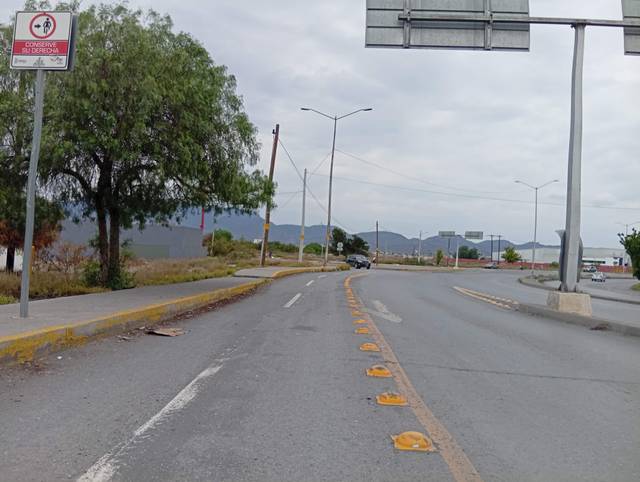
Region: Mexico
Coordinates: 25.446, -101.005